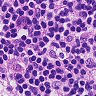
Metastatic tissue present: no